Три материальные точки $A$, $B$ и $C$, имеющие одинаковую массу $m$, образуют равносторонний треугольник, как показано на рисунке. Материальные точки взаимодействуют гравитационно. Известно, что когда все три точки вращаются вокруг оси, проходящей через центр масс системы перпендикулярно плоскости треугольника, с некоторой угловой скоростью $\omega$, их взаимное расположение (т.е. форма треугольника) не меняется с течением времени.
Найдите величину этой угловой скорости $\omega$. Выразите ответ через $m$, $a$ и гравитационную постоянную $G$. Пусть теперь массы материальных точек равны $m_A$, $m_B$ и $m_C$ ($m_A\neq m_B\neq m_C$). Известно, что существует точка $O'$ такая, что при вращении материальных точек с некоторой угловой скоростью вокруг оси, проходящей через неё перпендикулярно плоскости треугольника, взаимное расположение точек тоже не меняется со временем.
Найдите величину этой угловой скорости $\omega'$.
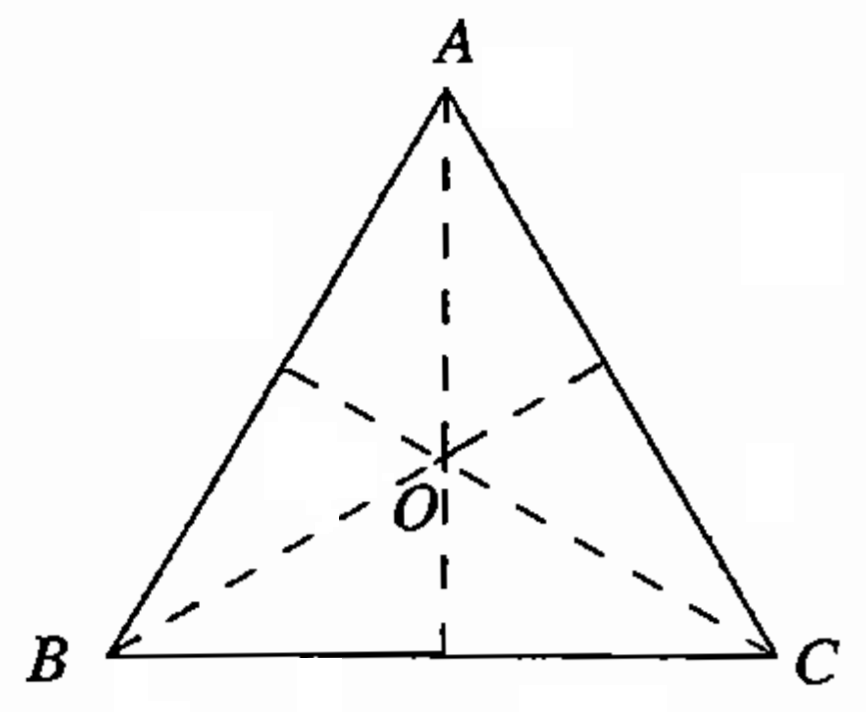
Найдите величину этой угловой скорости $\omega$. Выразите ответ через $m$, $a$ и гравитационную постоянную $G$.
Ответ: \[\omega=\sqrt{\frac{3Gm}{a^3}}.\]

Найдите величину этой угловой скорости $\omega'$.
Ответ: \[\omega'=\sqrt{\frac{G\left(m_A+m_B+m_C\right)}{a^3}}.\]
Темы:
T, Механика, Динамика, Вращательное движение, Китайские